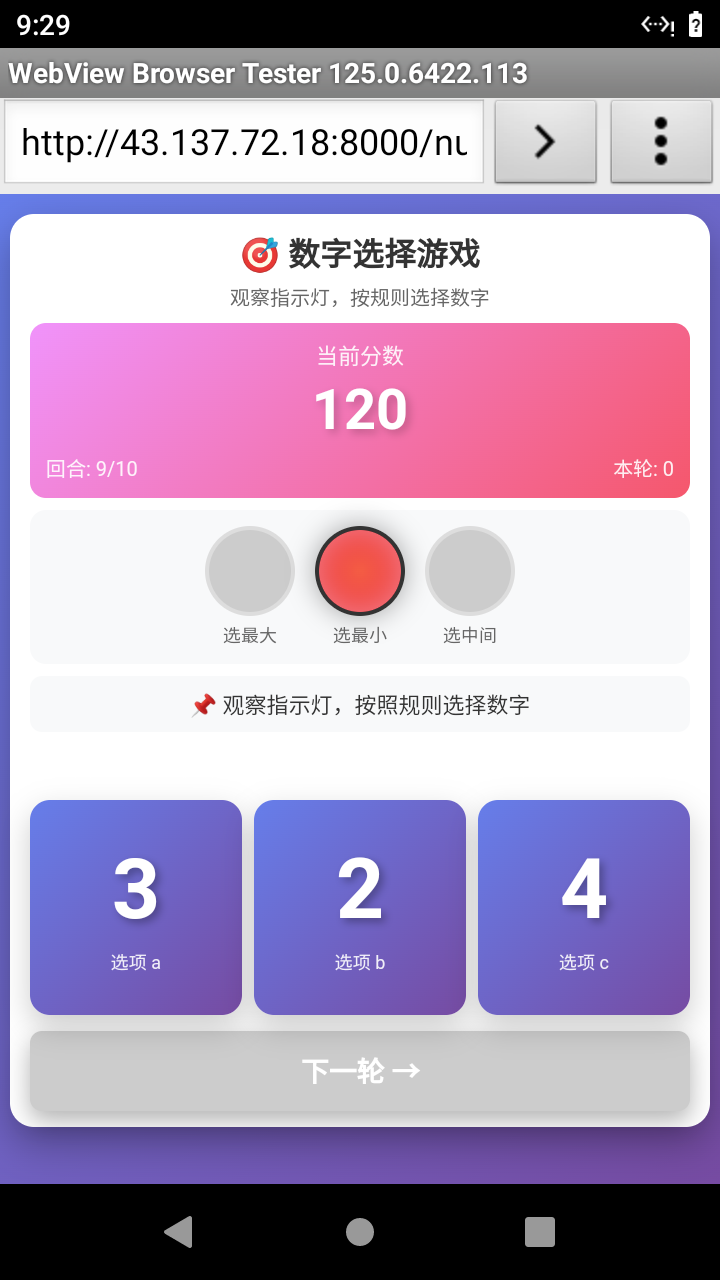

Select the correct number based on the traffic light color.
Answer: 1